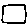
Label: square